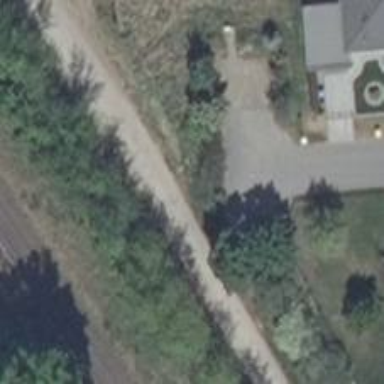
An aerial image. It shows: Dirt footway.